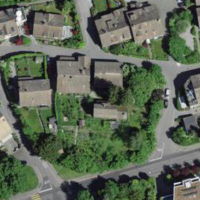
EUNIS habitat code: 55
Species observed at this site:
Lythrum salicaria
Tanacetum parthenium
Cymbalaria muralis